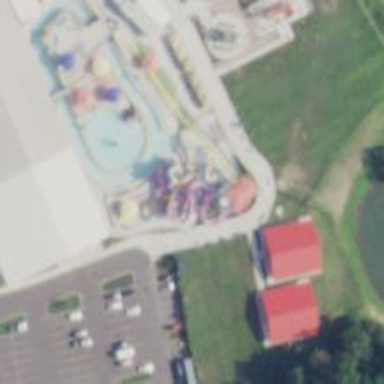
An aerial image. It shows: Water slide attraction.